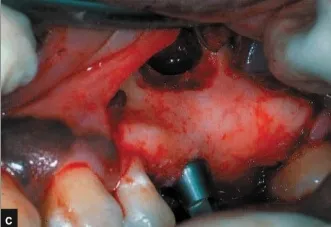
Operative photographs and radiograph.
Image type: medical_photograph (other_medical_photograph)